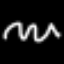
Label: squiggle